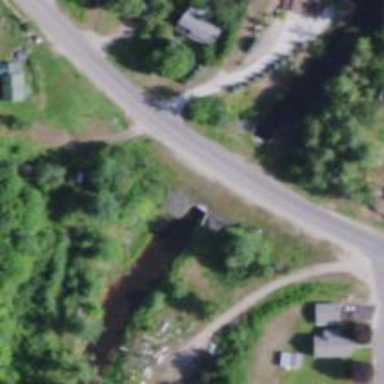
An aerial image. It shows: Culvert tunnel.